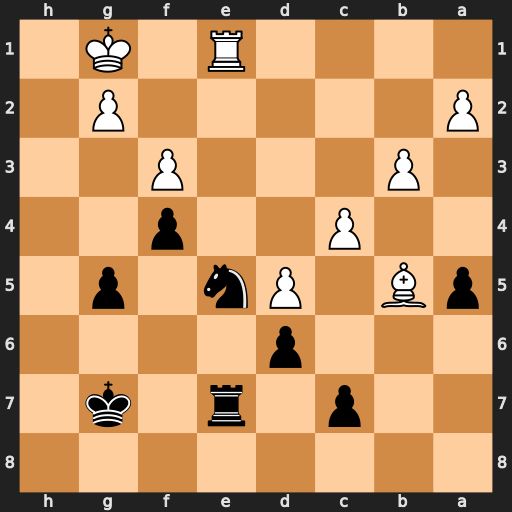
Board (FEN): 8/2p1r1k1/3p4/pB1Pn1p1/2P2p2/1P3P2/P5P1/4R1K1
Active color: b
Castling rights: -
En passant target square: -
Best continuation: Nxf3+ gxf3 Rxe1+